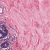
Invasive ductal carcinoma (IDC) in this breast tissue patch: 0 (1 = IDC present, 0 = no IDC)